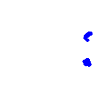
Particle: electron